Field crop: tomato
Growth stage: 2
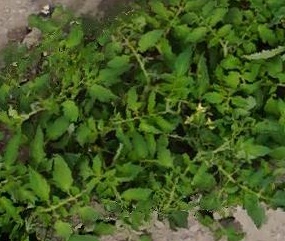
Species: tomato